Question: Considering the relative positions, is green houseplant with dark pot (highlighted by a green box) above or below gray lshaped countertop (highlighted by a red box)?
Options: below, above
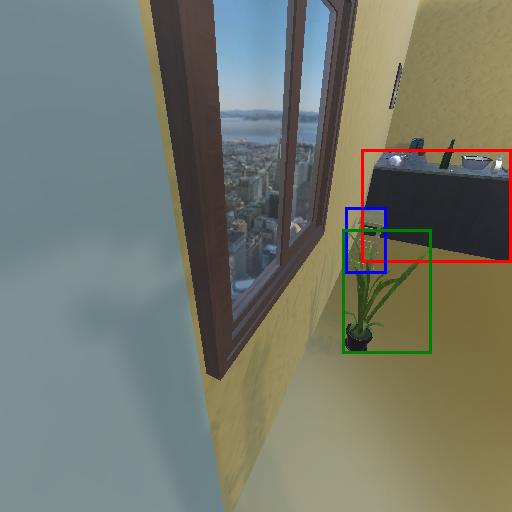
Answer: below